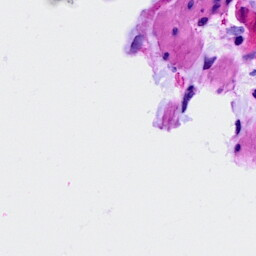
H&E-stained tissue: Ovarian